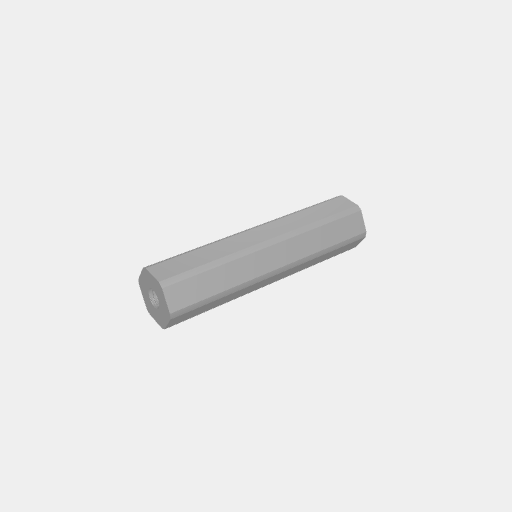
Part: Shaft12ROD48